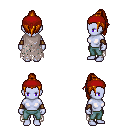
a pixel art fantasy rpg character, female body template, dark elf, purple skin, gray tattered cape, teal pants, dark blonde long topknot hairstyle, red bandana, leather bracers, four views (front, back, left, right), 2x2 character sprite sheet, small pixel art, hard edges, no anti-aliasing